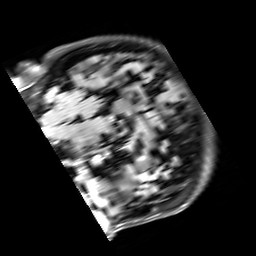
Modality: FLAIR
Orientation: sagittal
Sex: female
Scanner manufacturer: siemens
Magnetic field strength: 3 T
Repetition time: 10 s
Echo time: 0.09 s